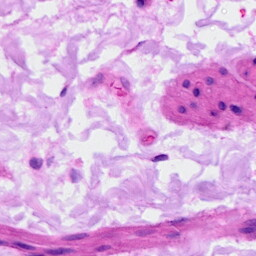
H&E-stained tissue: Ovarian